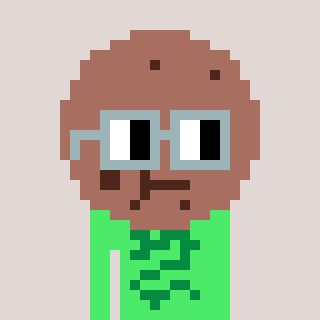
a pixel art character with square dark gray glasses, a cookie-shaped head and a teal-colored body on a warm background